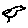
Label: bird